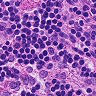
Metastatic tissue present: no